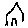
Label: house